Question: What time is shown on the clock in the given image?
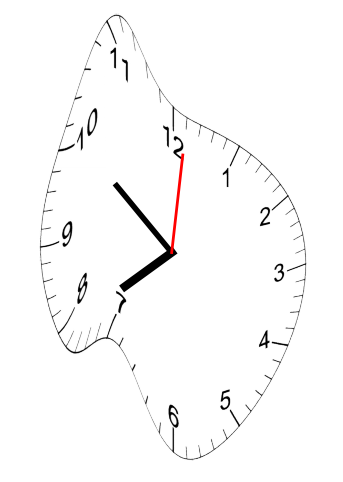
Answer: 07:51:01